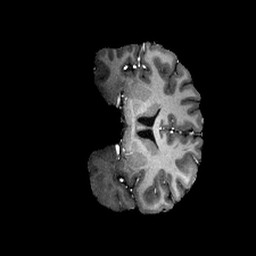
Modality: T1w
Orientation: coronal
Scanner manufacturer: siemens
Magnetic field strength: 6.98 T
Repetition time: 3.1 s
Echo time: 0.00356 s